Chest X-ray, AP view. Patient: 39 years old, sex F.
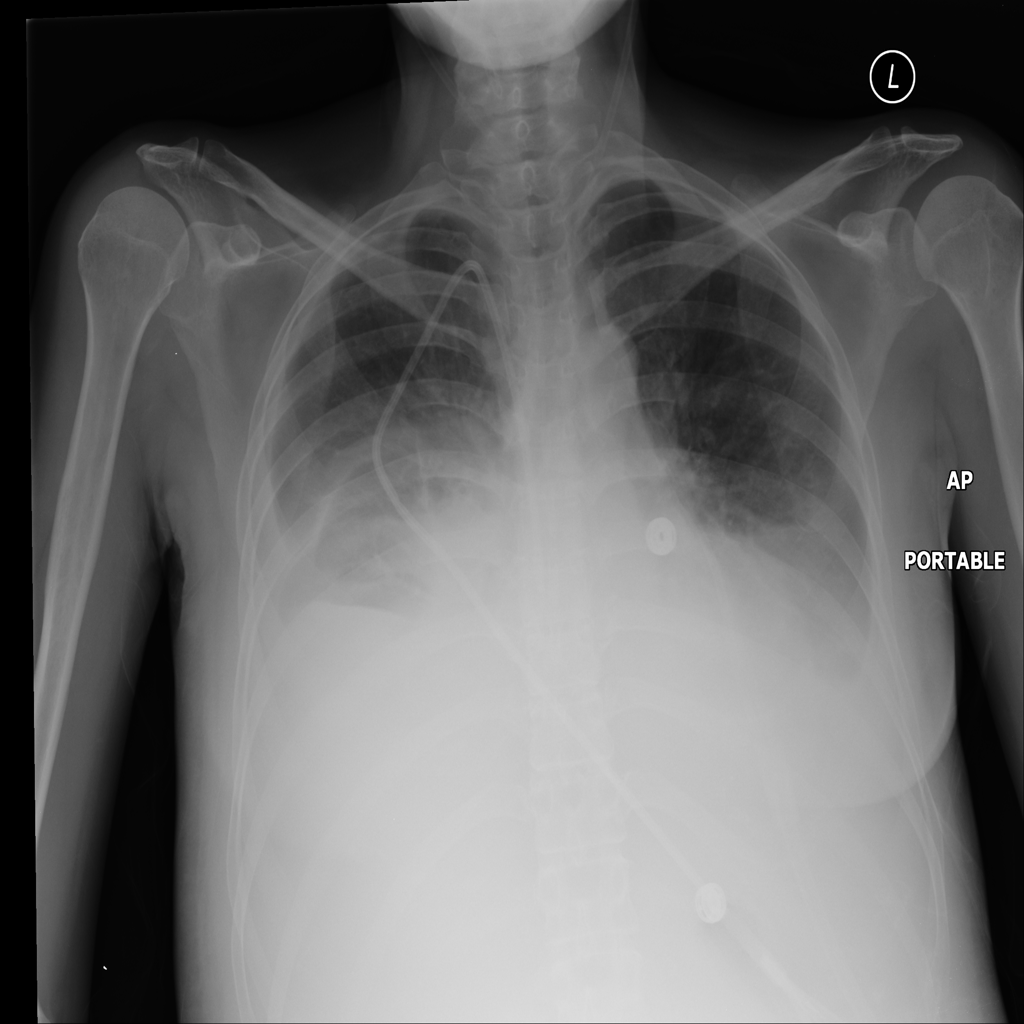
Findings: Effusion